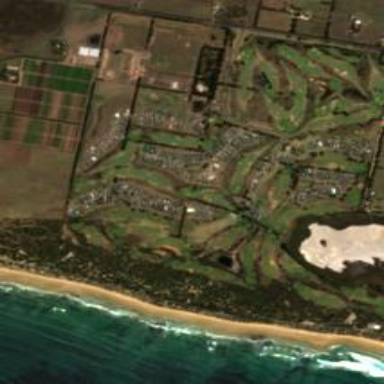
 perfect for leisure and sports enthusiasts."